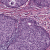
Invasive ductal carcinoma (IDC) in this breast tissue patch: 0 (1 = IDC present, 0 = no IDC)